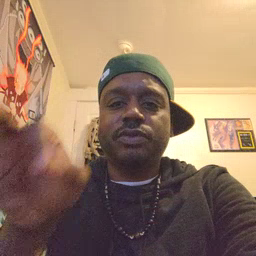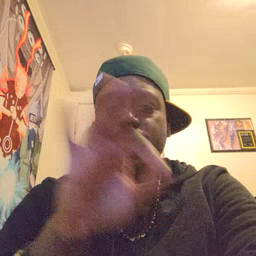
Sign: frenchfries